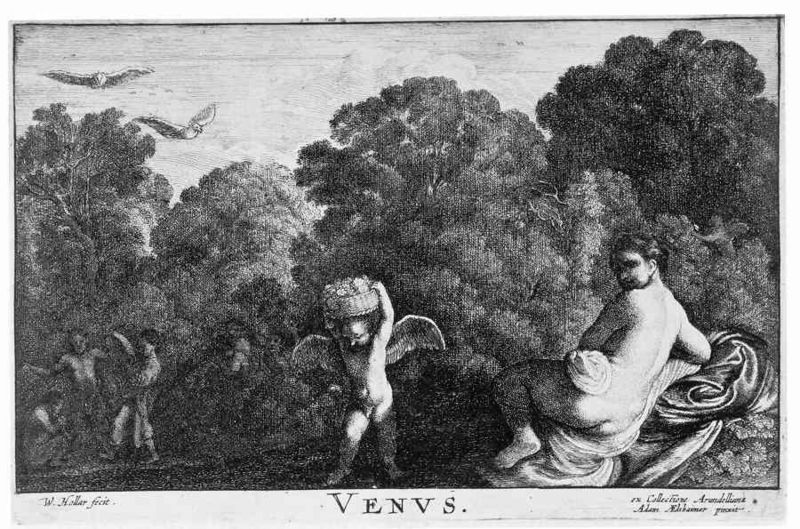
Titel: Venus
Künstler: Wenzel Hollar
Standort: Karlsruhe
Institution: Staatliche Kunsthalle Karlsruhe
Schlagwörter: akt, baum, blätter, dunkel, flügel, haut, himmel, nackt, umhang, wasser, baden, bäume, landschaft, menschen, see, sitzen, teich, blumen, frau, grau, hell, rücken, schwarz, skizze, weiss, zeichnung, blick, blüten, obst, tiere, tuch, tanz, falten, gesicht, signatur, natur, vögel, büsche, gebüsch, mantel, kind, schulter, wald, fliegen, kinder, engel, früchte, garten, putte, putto, apfel, äpfel, rückenansicht, schrift, last, grafik, graphik, sitzende, korb, junge, liegend, baumkrone, abgewandt, bad, linie, rückenfigur, tauben, liegende, druck, druckgraphik, schwarzweiss, radierung, stich, mythologie, göttin, von hinten, tanzende, nackte frau, venus, gottheit, amor, kupferstich, früchtekorb, putti, obstkorb, cupido, lager, tragekorb, seriendruck, spielende kinder, schulterblick, nakct, schwartz weiss, zugewand, po, wenzel hollar, hollar, radierng, jungen+, holler, transportiert, auf demkopf, naqckt, venur, vögel graphik, vögel nackt